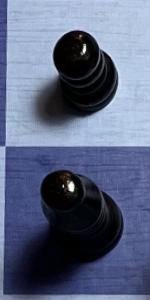
Label: Bishop_Black